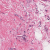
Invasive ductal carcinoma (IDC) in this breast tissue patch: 0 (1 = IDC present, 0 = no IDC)